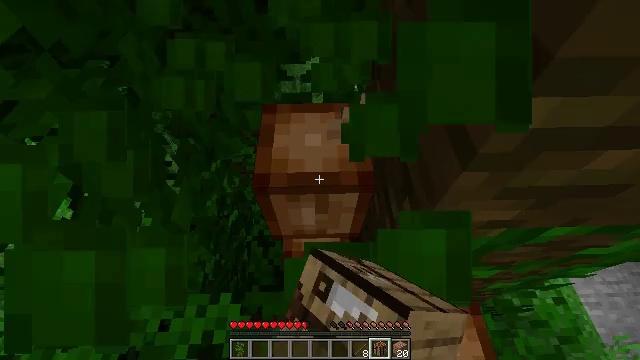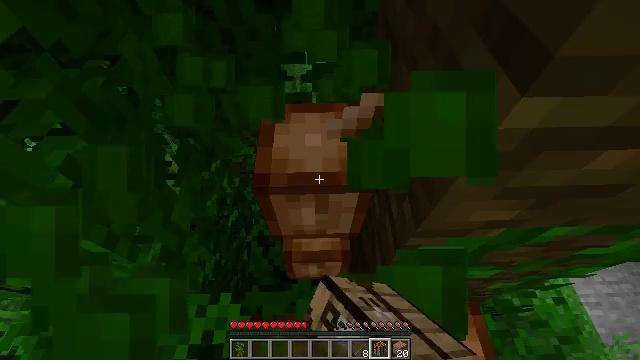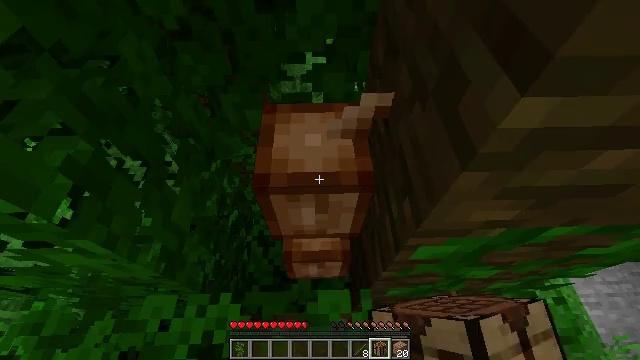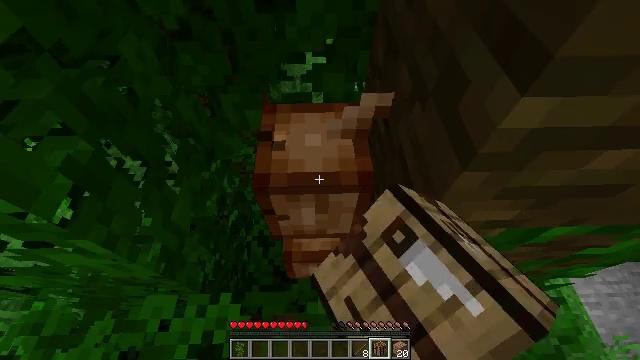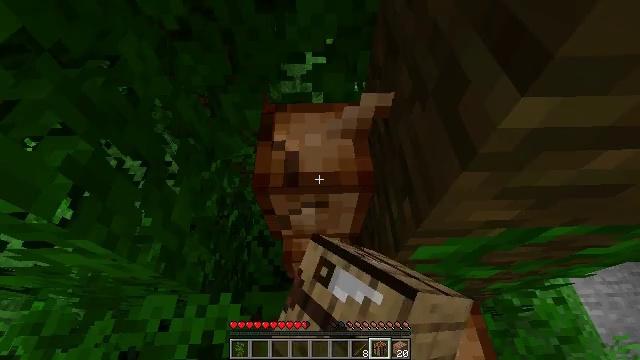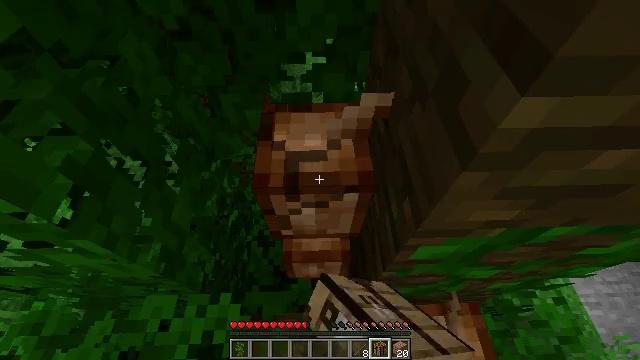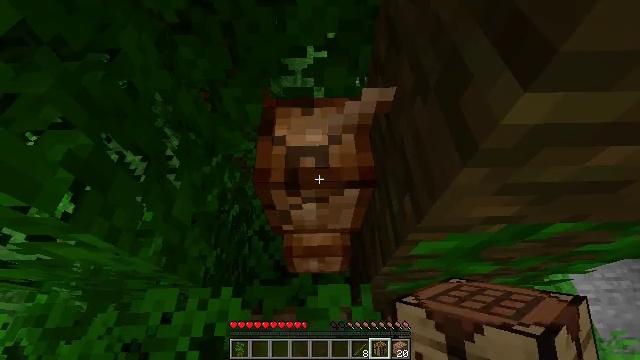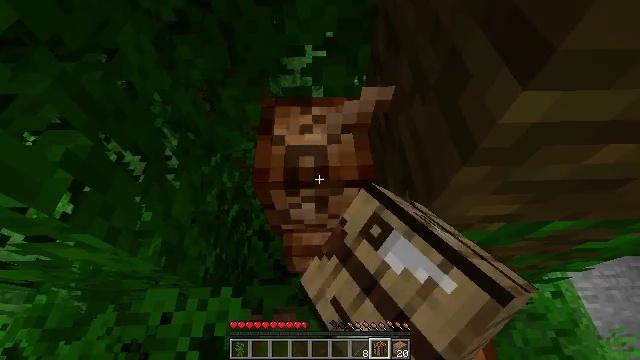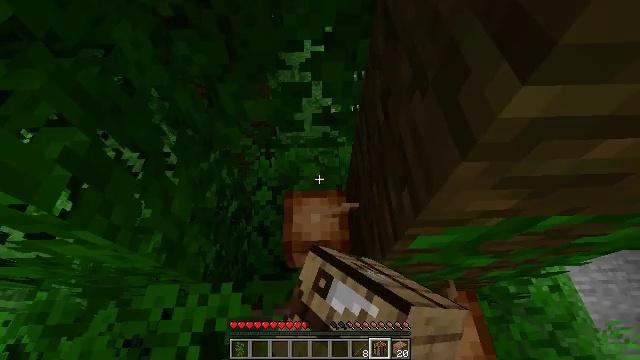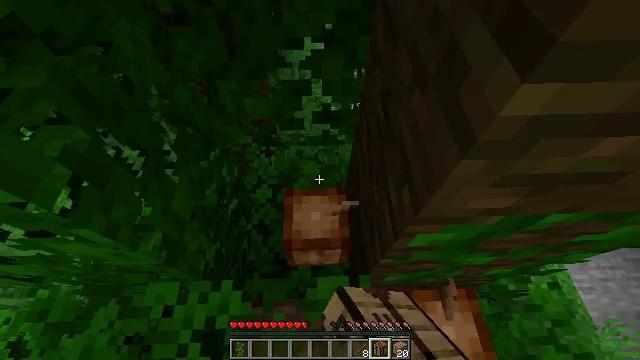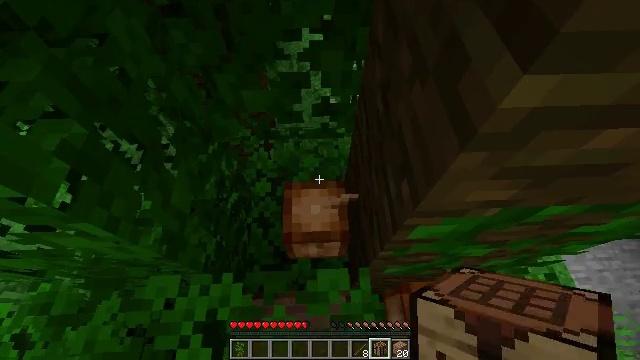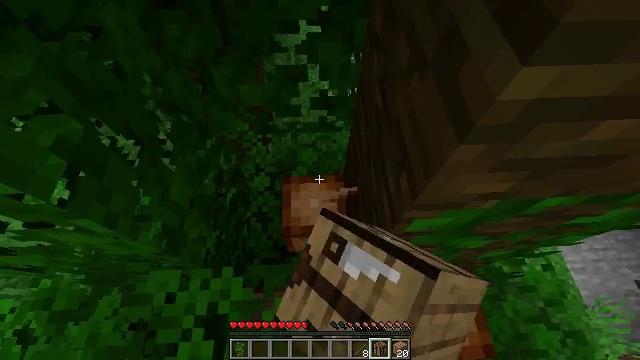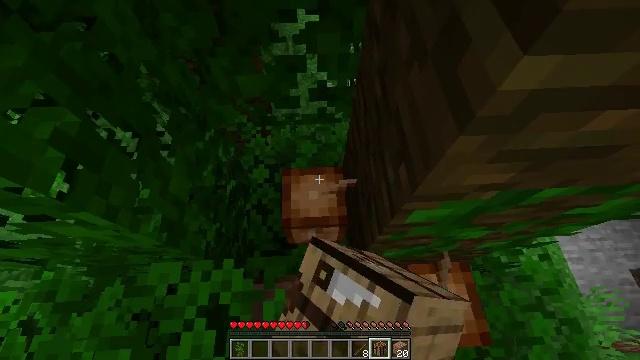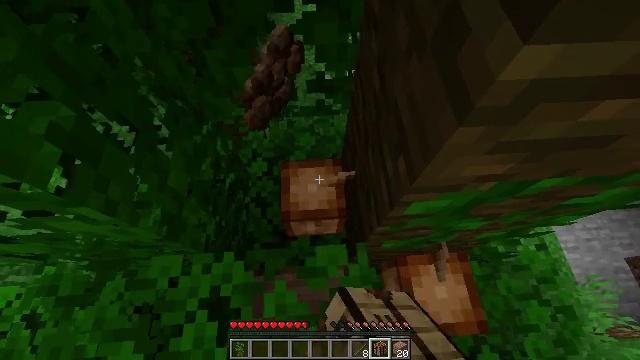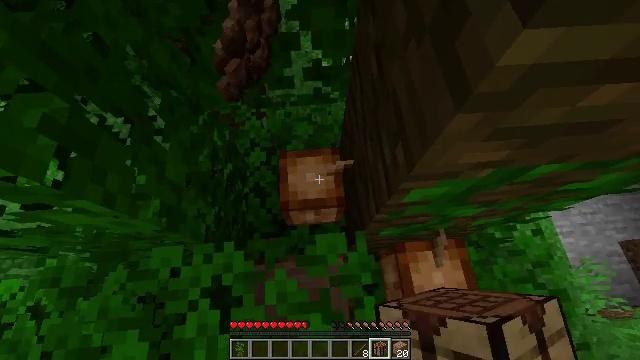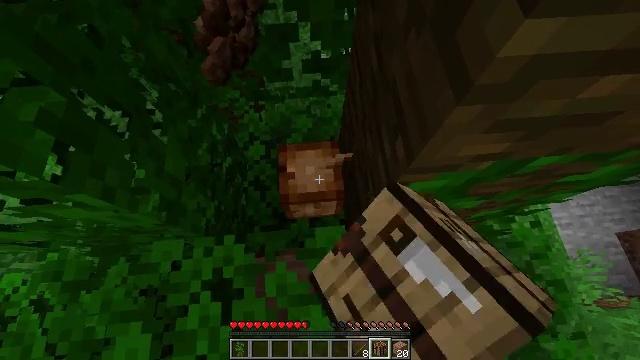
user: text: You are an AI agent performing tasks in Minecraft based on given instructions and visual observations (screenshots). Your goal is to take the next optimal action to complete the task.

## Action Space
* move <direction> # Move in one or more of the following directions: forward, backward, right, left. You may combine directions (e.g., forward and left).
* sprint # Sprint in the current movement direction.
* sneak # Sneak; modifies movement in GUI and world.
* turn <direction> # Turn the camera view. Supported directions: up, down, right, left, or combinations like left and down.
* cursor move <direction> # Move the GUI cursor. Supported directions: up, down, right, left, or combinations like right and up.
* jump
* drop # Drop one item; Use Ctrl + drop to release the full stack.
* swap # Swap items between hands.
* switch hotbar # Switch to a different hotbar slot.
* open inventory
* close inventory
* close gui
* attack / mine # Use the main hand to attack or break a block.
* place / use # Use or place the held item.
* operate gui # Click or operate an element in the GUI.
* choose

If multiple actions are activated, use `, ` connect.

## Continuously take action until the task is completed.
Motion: motion action
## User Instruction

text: Get cocoa by attacking the pod.
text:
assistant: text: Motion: attack / mine
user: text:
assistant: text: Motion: attack / mine
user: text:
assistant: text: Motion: attack / mine
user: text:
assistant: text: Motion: attack / mine
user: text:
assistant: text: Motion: attack / mine
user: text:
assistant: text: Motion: turn down, attack / mine
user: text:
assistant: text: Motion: attack / mine
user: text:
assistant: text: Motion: attack / mine
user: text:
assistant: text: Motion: attack / mine
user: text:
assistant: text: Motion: turn down, attack / mine
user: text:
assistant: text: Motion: turn down, attack / mine
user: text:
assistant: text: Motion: turn down, attack / mine
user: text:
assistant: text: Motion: turn down, attack / mine
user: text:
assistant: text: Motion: turn down, attack / mine
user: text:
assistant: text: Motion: turn down, attack / mine
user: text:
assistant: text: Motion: attack / mine
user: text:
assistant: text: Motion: attack / mine
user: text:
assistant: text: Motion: attack / mine
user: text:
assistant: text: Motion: attack / mine
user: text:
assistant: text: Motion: attack / mine
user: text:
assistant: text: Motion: move forward, turn right and down, attack / mine
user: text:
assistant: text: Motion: move forward, turn right and down, attack / mine
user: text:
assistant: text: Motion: move forward and move left, attack / mine
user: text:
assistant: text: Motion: move forward and move left, turn right, attack / mine
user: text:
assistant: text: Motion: move forward and move left, turn right and down, attack / mine
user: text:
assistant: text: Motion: move forward and move left, turn right and down, attack / mine
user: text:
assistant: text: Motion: move forward and move left, turn right and down, attack / mine
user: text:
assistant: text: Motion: move forward, turn right and down
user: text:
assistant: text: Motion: no_op
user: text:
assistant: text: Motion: no_op